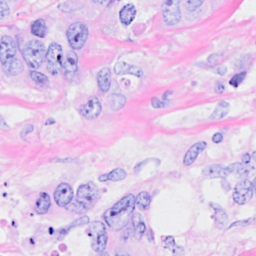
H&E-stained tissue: Breast